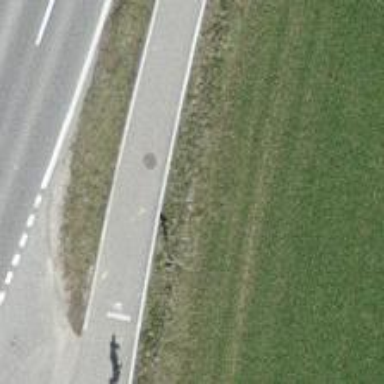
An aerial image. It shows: Asphalt track with grade1 quality.